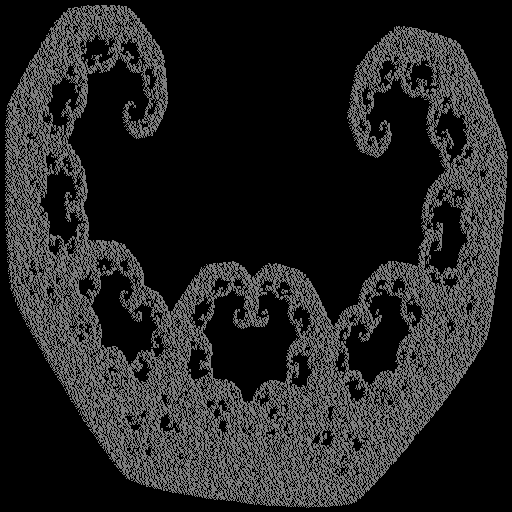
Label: c_curve